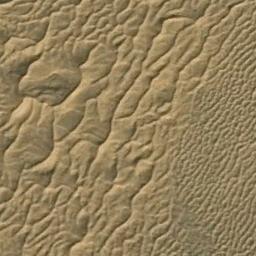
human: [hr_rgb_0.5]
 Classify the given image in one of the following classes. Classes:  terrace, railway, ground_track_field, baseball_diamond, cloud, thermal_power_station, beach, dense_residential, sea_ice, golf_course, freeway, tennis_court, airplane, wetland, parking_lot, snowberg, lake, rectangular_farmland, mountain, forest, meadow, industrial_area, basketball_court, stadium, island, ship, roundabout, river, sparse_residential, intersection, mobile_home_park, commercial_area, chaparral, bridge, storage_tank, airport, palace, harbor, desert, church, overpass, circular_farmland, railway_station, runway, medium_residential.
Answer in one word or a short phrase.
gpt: desert